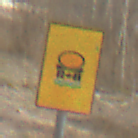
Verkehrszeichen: FahrzeugeMitWassergefaehrdenderLadungOhnePfeilsymbol
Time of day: MorningAfternoon
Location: Outdoor (Nature)
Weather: PartlyCloudy
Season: Winter
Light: Natural